Question: Whats the quickest/easiest way to sort the colors in the System.Media.Colors according to its position in the visible spectrum (red to blue or blue to red doesn't matter) ?
EDIT:
Here is the result of the sort (hue->saturation->brightness):

This is probably technically correct but visually it still isn't. Can someone throw light on what the problem is?
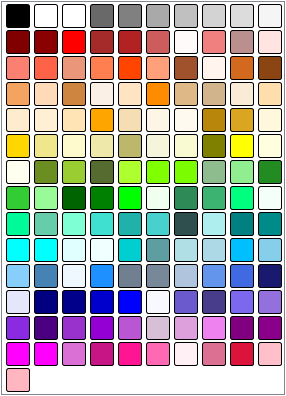
Answer: You want to sort colors by hue, it seems. To do that, you need to compute the hue of a color, and the Wpf 'System.Media.Color' struct doesn't include properties to do that for you.
You've two options:
- <URL>''System.Drawing.dll'
The colorspace is three-dimensional. Though you can sort along one direction (such as the hue, here), the resulting sequence of colors will only appear continuous if you keep the other two directions (saturation and brightness in the HSB model) constant. That's why most color-pickers choose a two-dimensional representation, but even then, you must leave one dimension constant within a given color picker to maintain a continuous gradient.